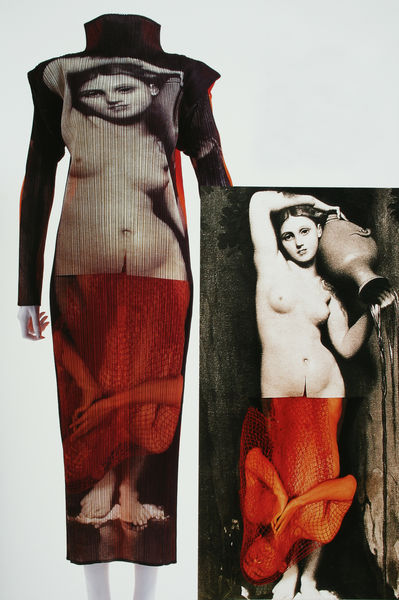
Titel: Kleid: "Pleats Please Issey Miyake Guest Artist Series No. 1: Yasumasa Morimura on Pleats Please"
Künstler: Issey Miyake
Standort: Kyoto (Japan)
Institution: Kyoto Costume Institute
Schlagwörter: akt, dunkel, mann, nackt, schatten, wasser, weiß, frauen, menschen, braun, busen, frau, grau, haar, hell, hintergrund, kleid, licht, orange, schwarz, rot, mode, gesicht, kragen, mensch, stehen, ärmel, bild, strick, scheitel, krug, vase, brüste, füße, japan, zwei, modern, glanz, nabel, bauch, brustwarzen, abbild, foto, barfuss, beten, puppe, androgyn, nymphe, venus, rollkragen, schemen, verhüllt, madonna, fotographie, verschiebung, abklatsch, netz, doppelt, quelle, füse, fashion, schaufensterpuppe, kyoto, ausschütten, print, strickkleid, badenixe, computerdruck, gemäldekleid, ingre, kledung, spiegelspiel, temperanza, vexierspiel